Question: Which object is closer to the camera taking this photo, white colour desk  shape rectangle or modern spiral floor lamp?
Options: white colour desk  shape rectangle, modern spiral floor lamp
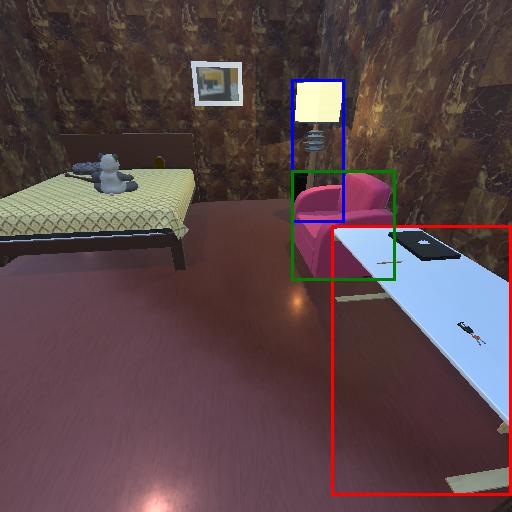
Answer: white colour desk  shape rectangle